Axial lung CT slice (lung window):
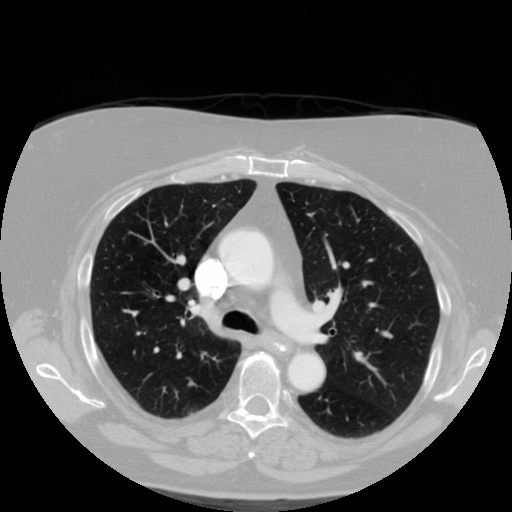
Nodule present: no